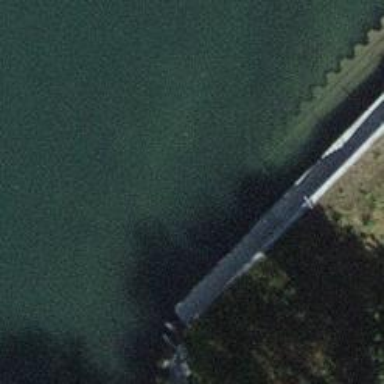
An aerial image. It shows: Slipway on leisure land.